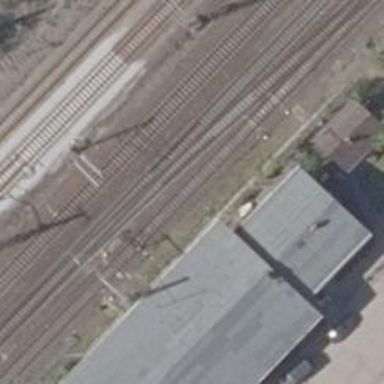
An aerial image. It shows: Railway signal.